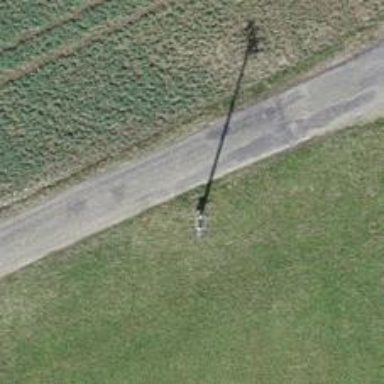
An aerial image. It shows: Minor power line.